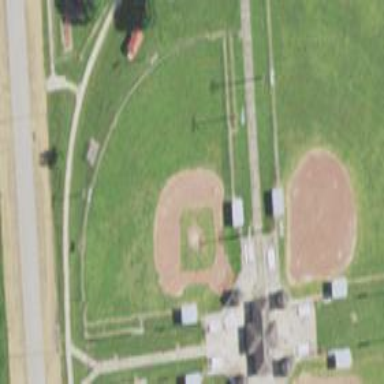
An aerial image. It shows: Baseball pitch for leisure and sports activities.